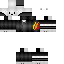
A male skeleton skin with dark skin, wearing brown helmet dressed in a black hoodie and black pants, featuring a closed mouth.